Interaction volume radius: 5 \u00c5
Interaction volume height: 30 \u00c5
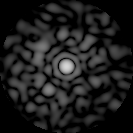
Disorder parameter: 0.8149